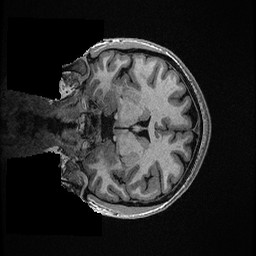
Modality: T1w
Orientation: coronal
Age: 33
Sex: female
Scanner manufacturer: ge
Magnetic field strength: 3 T
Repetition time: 0.006952 s
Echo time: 0.00292 s